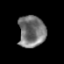
Tissue: prostate
Cell type: T cells
Senescence score: 0.3288
Nuclear area (px): 843
Mean DAPI intensity: 115.992